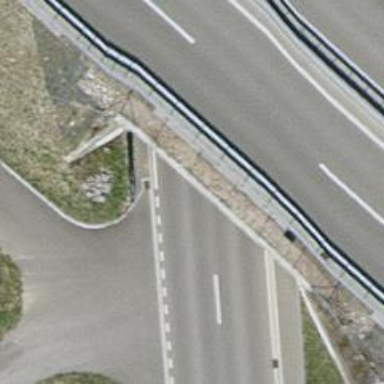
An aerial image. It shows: Asphalt sidewalk along the footway.